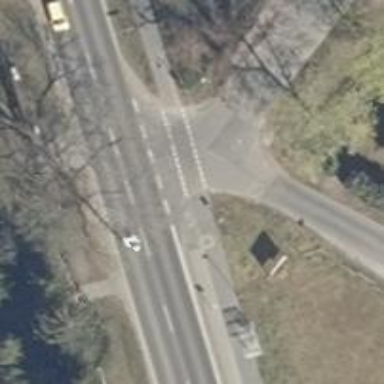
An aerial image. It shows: Road with "give way" sign.